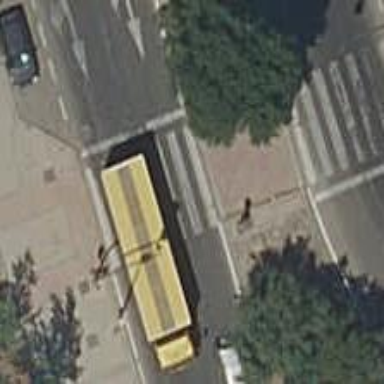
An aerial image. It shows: Crossing with traffic signals.